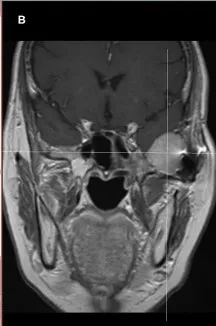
MR images in coronal plane.
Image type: radiology (mri)